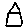
Label: house